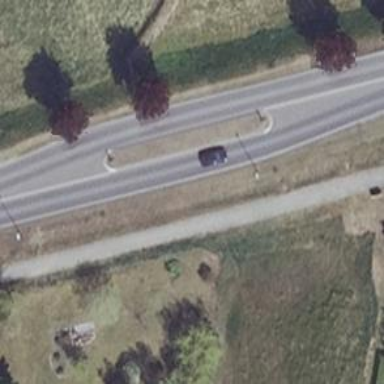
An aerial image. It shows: Traffic calming island.